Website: macys
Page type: delivery-shipping
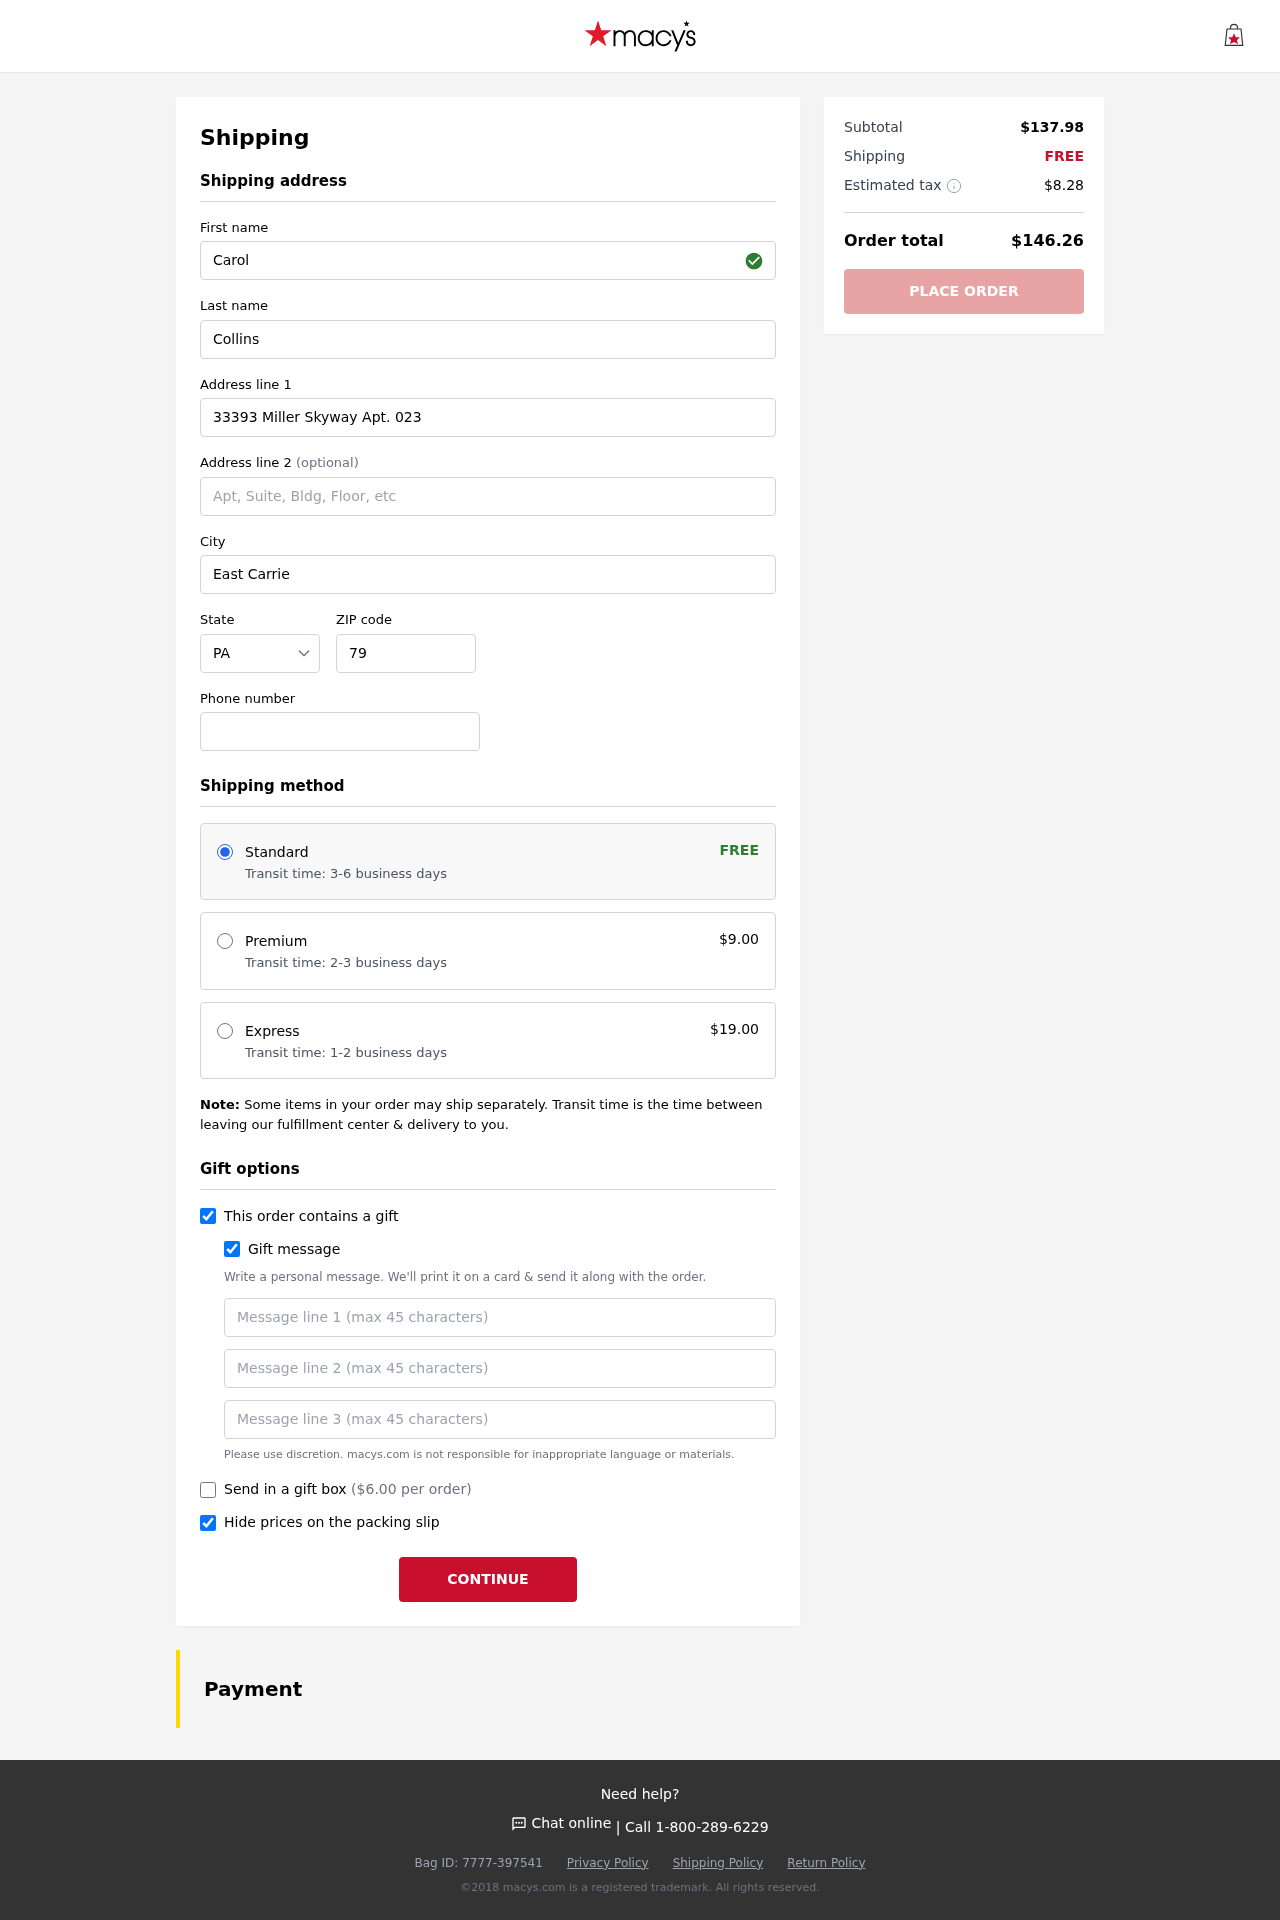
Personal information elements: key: PII_STATE_ABBR
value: PA
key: PII_FIRSTNAME
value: Carol
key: PII_LASTNAME
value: Collins
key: PII_STREET
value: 33393 Miller Skyway Apt. 023
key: PII_CITY
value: East Carrie
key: PII_POSTCODE
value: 79538
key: PII_PHONE
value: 5859919156
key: PII_GIFT_MESSAGE
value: Hey Meagan! I couldn't resist picking out these cute T-Bar sandals for you—I remember you mentioning how much you wanted something stylish for summer outings. Hope they add a little extra sunshine to your days! Carol
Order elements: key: ORDER_SHIPPING_STANDARD
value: Transit time: 3-6 business days
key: ORDER_SHIPPING_COST
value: FREE
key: ORDER_SHIPPING_PREMIUM
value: Transit time: 2-3 business days
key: ORDER_SHIPPING_PREMIUM_PRICE
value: $9.00
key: ORDER_SHIPPING_EXPRESS
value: Transit time: 1-2 business days
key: ORDER_SHIPPING_EXPRESS_PRICE
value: $19.00
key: ORDER_GIFT_BOX_PRICE
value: ($6.00 per order)
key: ORDER_SUBTOTAL
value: $137.98
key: ORDER_SHIPPING_COST2
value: FREE
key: ORDER_TAX
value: $8.28
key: ORDER_TOTAL
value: $146.26